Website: apple
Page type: customer-info-address
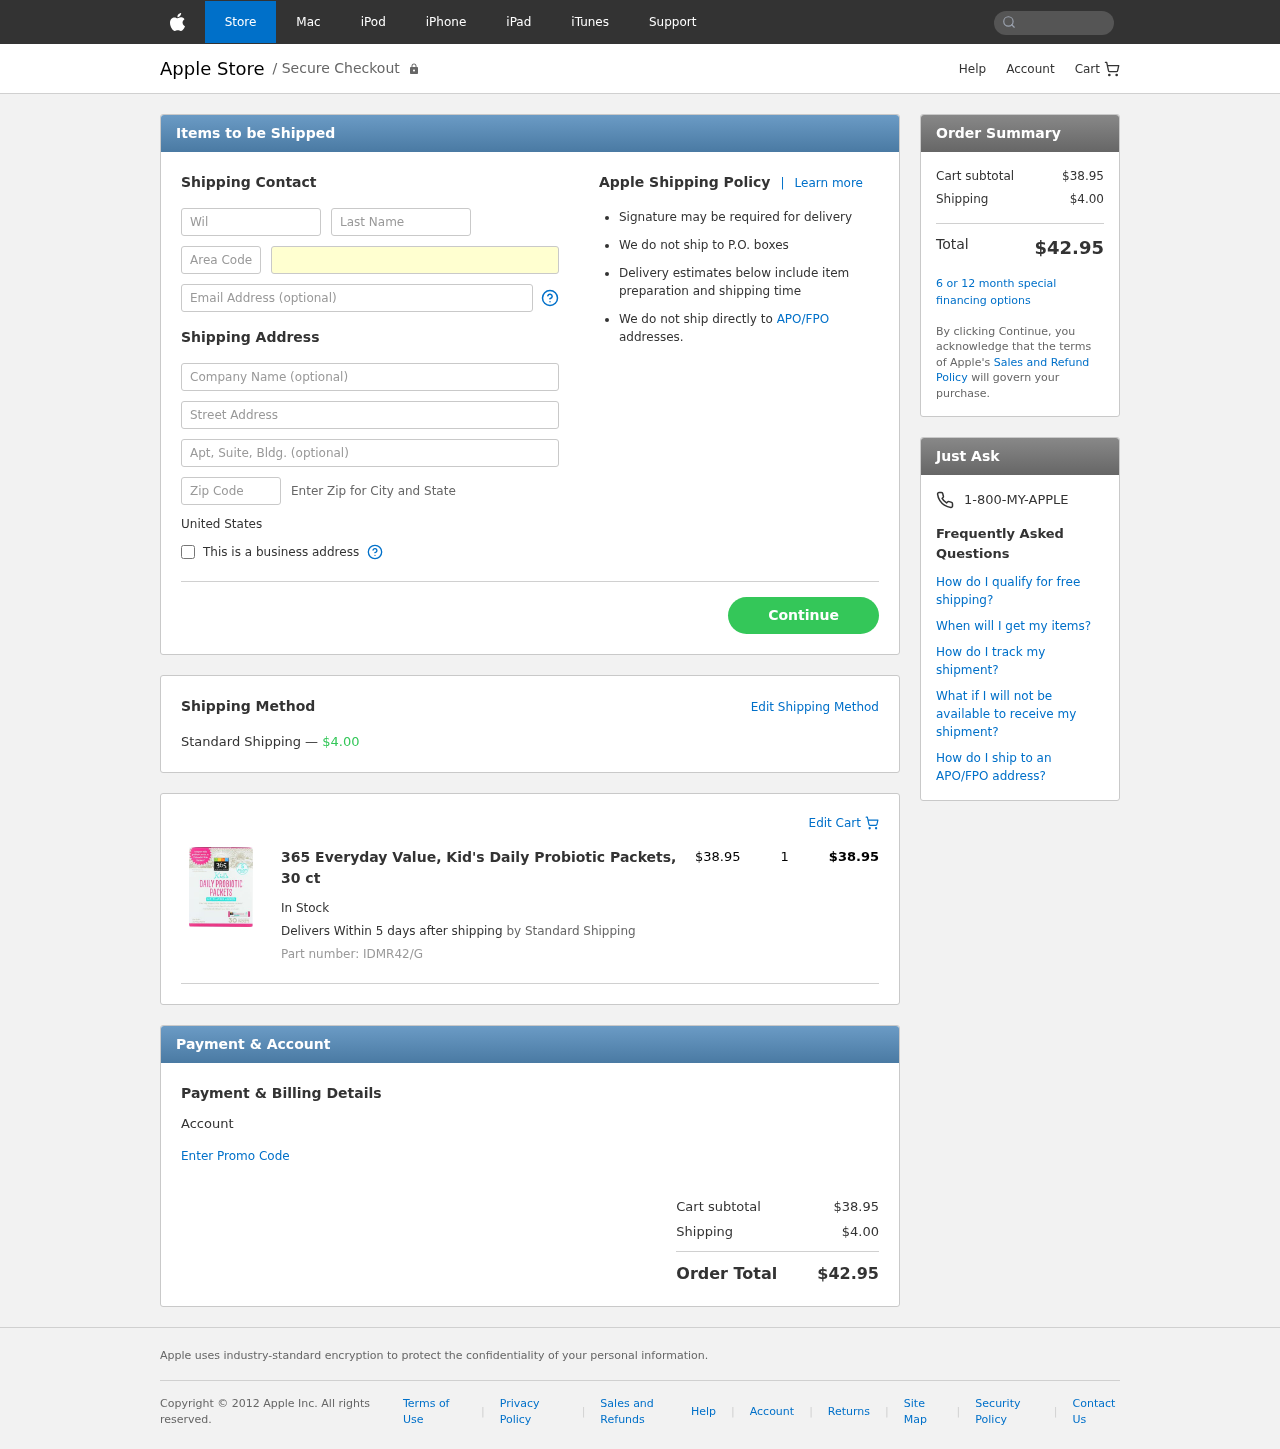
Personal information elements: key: PII_COUNTRY
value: United States
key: PII_FIRSTNAME
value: William
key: PII_LASTNAME
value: Gordon
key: PII_PHONE_AREA
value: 723
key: PII_PHONE_LINE
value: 9321
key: PII_EMAIL
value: william_gordon@yahoo.com
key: PII_COMPANY
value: Duarte, Gibson and Curtis
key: PII_STREET
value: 716 John Ridge
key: PII_POSTCODE
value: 14415
Product elements: key: PRODUCT1_NAME
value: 365 Everyday Value, Kid's Daily Probiotic Packets, 30 ct
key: PRODUCT1_PRICE
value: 38.95
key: PRODUCT1_QUANTITY
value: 1
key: PRODUCT1_SKU
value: IDMR42/G
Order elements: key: ORDER_SHIPPING_COST
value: $4.00
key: ORDER_ITEM_TOTAL
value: $38.95
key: ORDER_SUBTOTAL
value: $38.95
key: ORDER_TOTAL
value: $42.95